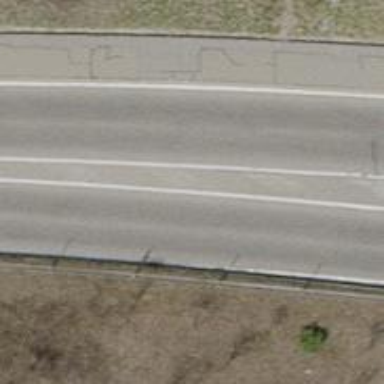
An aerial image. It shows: Tertiary road with asphalt surface.